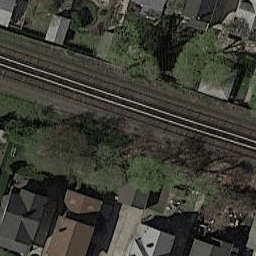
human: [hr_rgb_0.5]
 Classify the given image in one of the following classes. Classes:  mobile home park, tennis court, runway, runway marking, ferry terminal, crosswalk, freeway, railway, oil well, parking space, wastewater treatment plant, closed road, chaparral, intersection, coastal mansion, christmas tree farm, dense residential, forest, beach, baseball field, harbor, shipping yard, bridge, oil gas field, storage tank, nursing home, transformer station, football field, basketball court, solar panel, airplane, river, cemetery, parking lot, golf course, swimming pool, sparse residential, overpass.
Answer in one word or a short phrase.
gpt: railway